Lunar surface albedo tile
Center latitude: 3.573
Center longitude: 3.573
Resolution (meters per pixel, mean): 210.45
Tile area (km^2): 46441.03
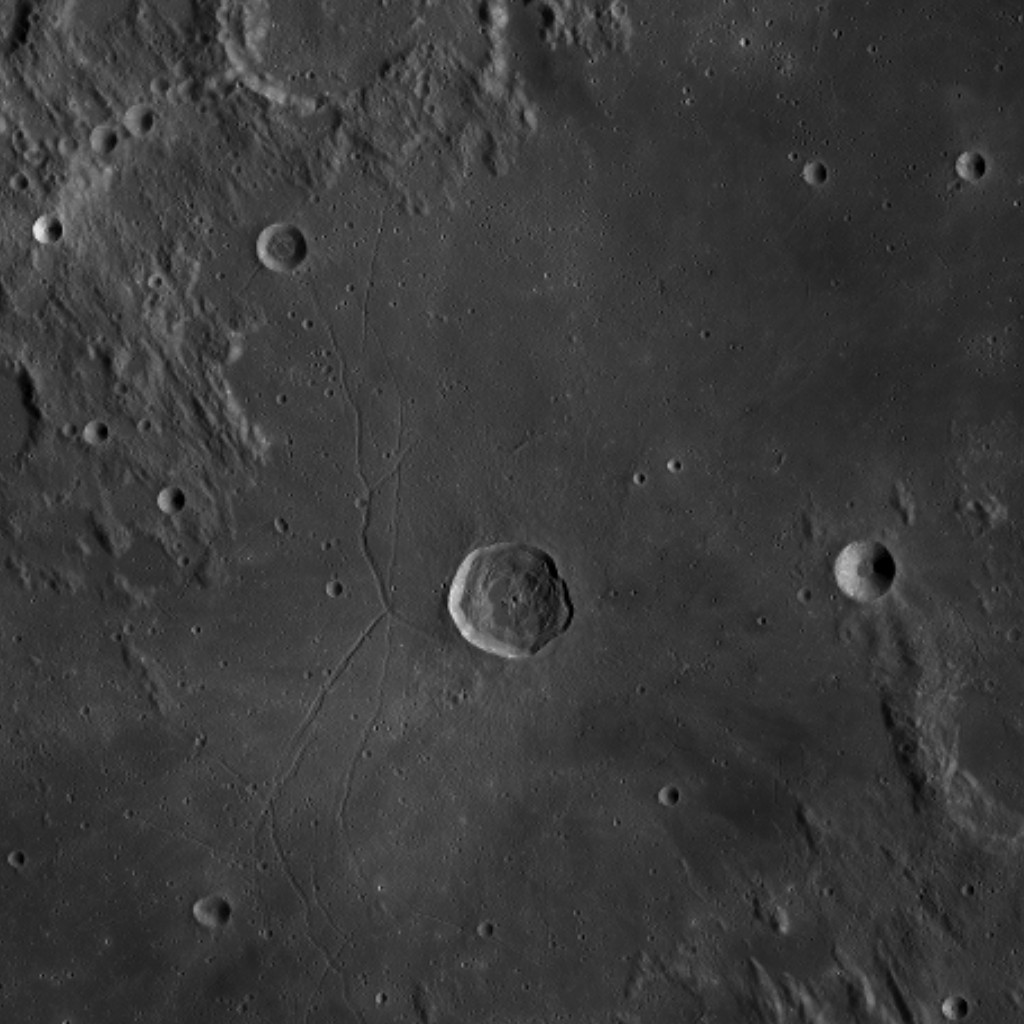